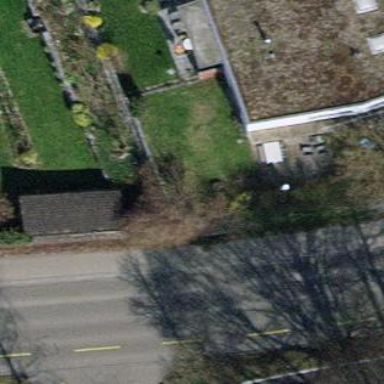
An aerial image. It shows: Terrace building.